Interaction volume radius: 10 \u00c5
Interaction volume height: 20 \u00c5
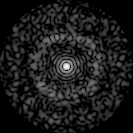
Disorder parameter: 0.8236